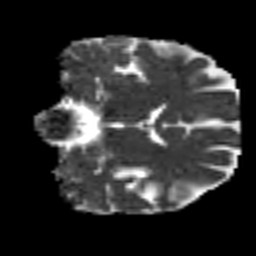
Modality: MD
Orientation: coronal
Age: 52
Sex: male
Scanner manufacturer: siemens
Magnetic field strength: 3 T
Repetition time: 7.3 s
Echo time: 0.087 s